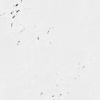
Label: not_dusty